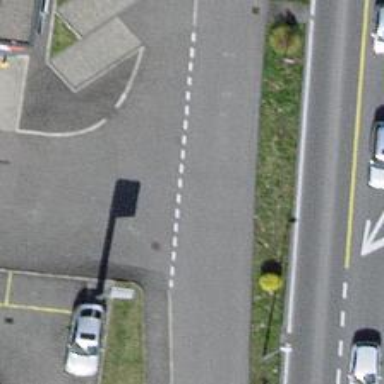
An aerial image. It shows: Asphalt sidewalk along the footway.